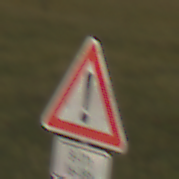
Verkehrszeichen: Gefahrenstelle
Zusatzzeichen unten: ZeitangabenOhneBeschraenkungAufWochentage2
Umgebung: Outdoor, Nature
Tageszeit: SunriseSunset
Wetter: PartlyCloudy
Licht: Natural
Jahreszeit: NotSpecified
Kontrast: MediumContrast